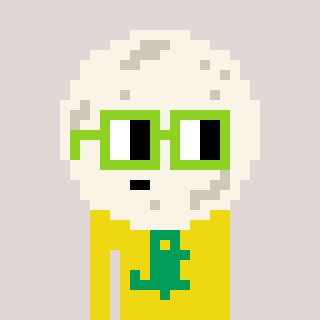
a pixel art character with square light green glasses, a moon-shaped head and a yellow-colored body on a warm background